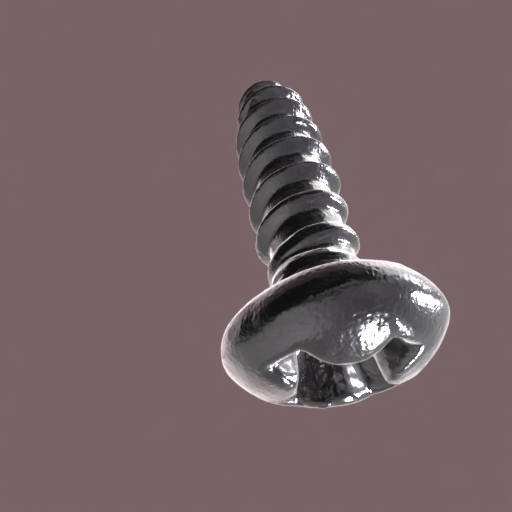
Label: screw